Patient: sex F, age 63
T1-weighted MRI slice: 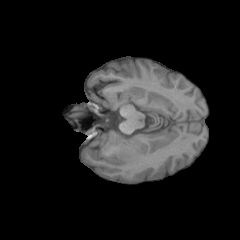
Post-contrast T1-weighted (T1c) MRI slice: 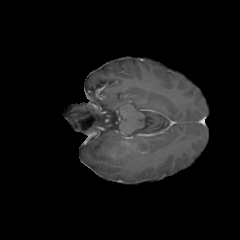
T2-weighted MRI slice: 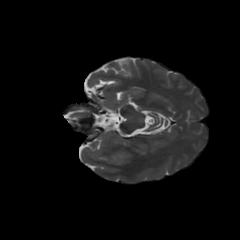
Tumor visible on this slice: yes
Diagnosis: Glioblastoma, IDH-wildtype
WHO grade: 4